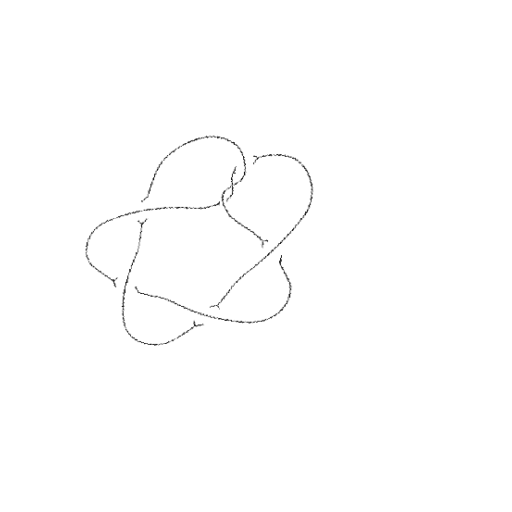
Crossing number: 7